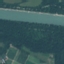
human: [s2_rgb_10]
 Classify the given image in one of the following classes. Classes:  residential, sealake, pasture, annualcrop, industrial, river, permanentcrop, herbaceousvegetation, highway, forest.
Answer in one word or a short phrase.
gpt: River